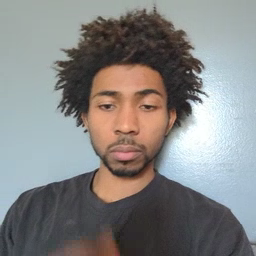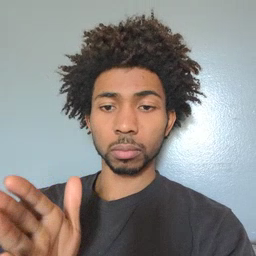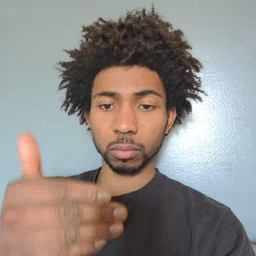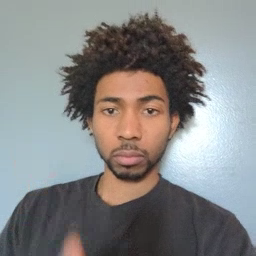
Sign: room